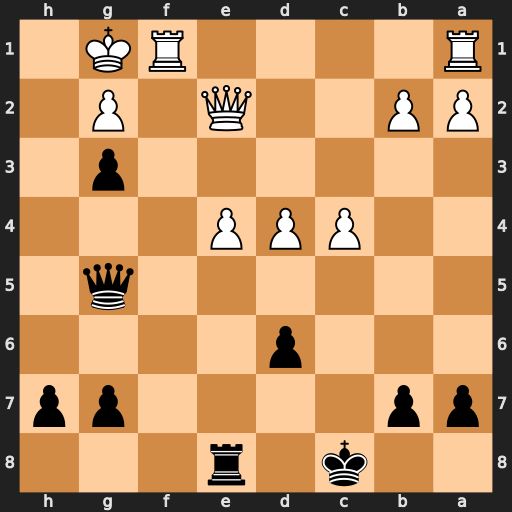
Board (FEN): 2k1r3/pp4pp/3p4/6q1/2PPP3/6p1/PP2Q1P1/R4RK1
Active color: b
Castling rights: -
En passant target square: -
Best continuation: Qh4 Qg4+ Qxg4